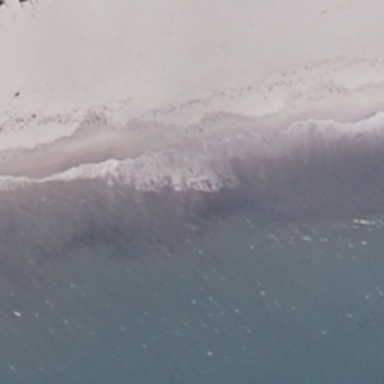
This is a beach with greenish-blue sea and white sands .